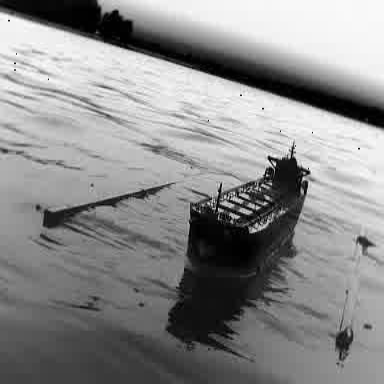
There is a liner in the infrared image.